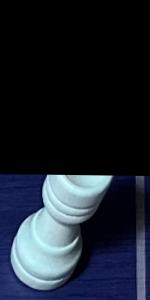
Label: Rook_White